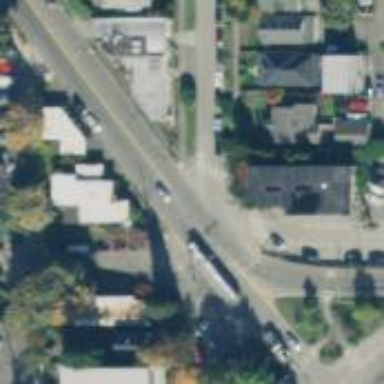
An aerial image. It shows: Secondary road with separate sidewalk.